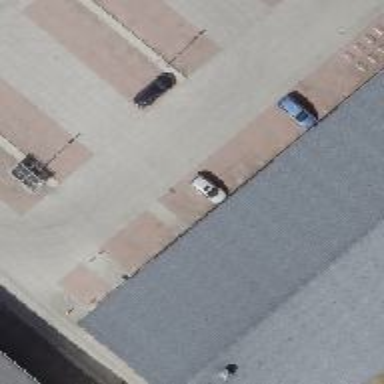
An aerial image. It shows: Parking aisle designated as service road.